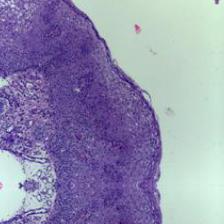
Diagnosis: Normal